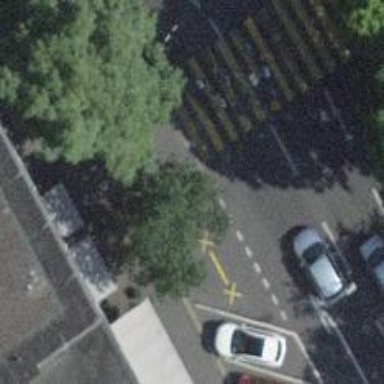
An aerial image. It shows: Kerb barrier.